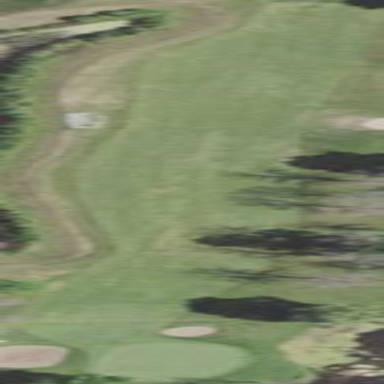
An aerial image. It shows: Golf fairway surrounded by grass.